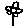
Label: flower